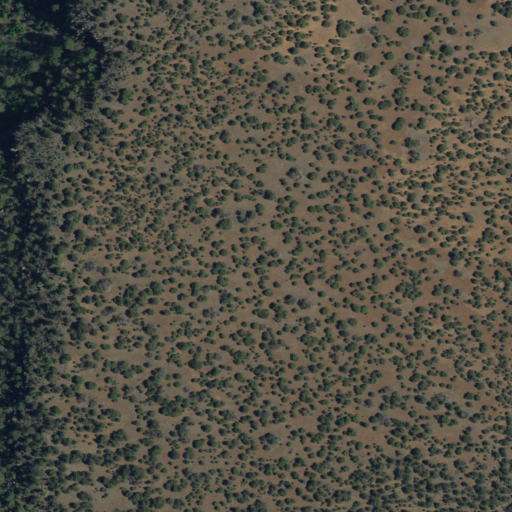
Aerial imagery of mountain in New Mexico named Flat Top Mesa containing evergreen forest and shrub